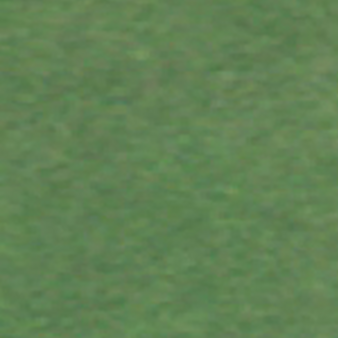
Label: other